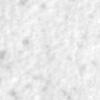
Label: no_change